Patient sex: F
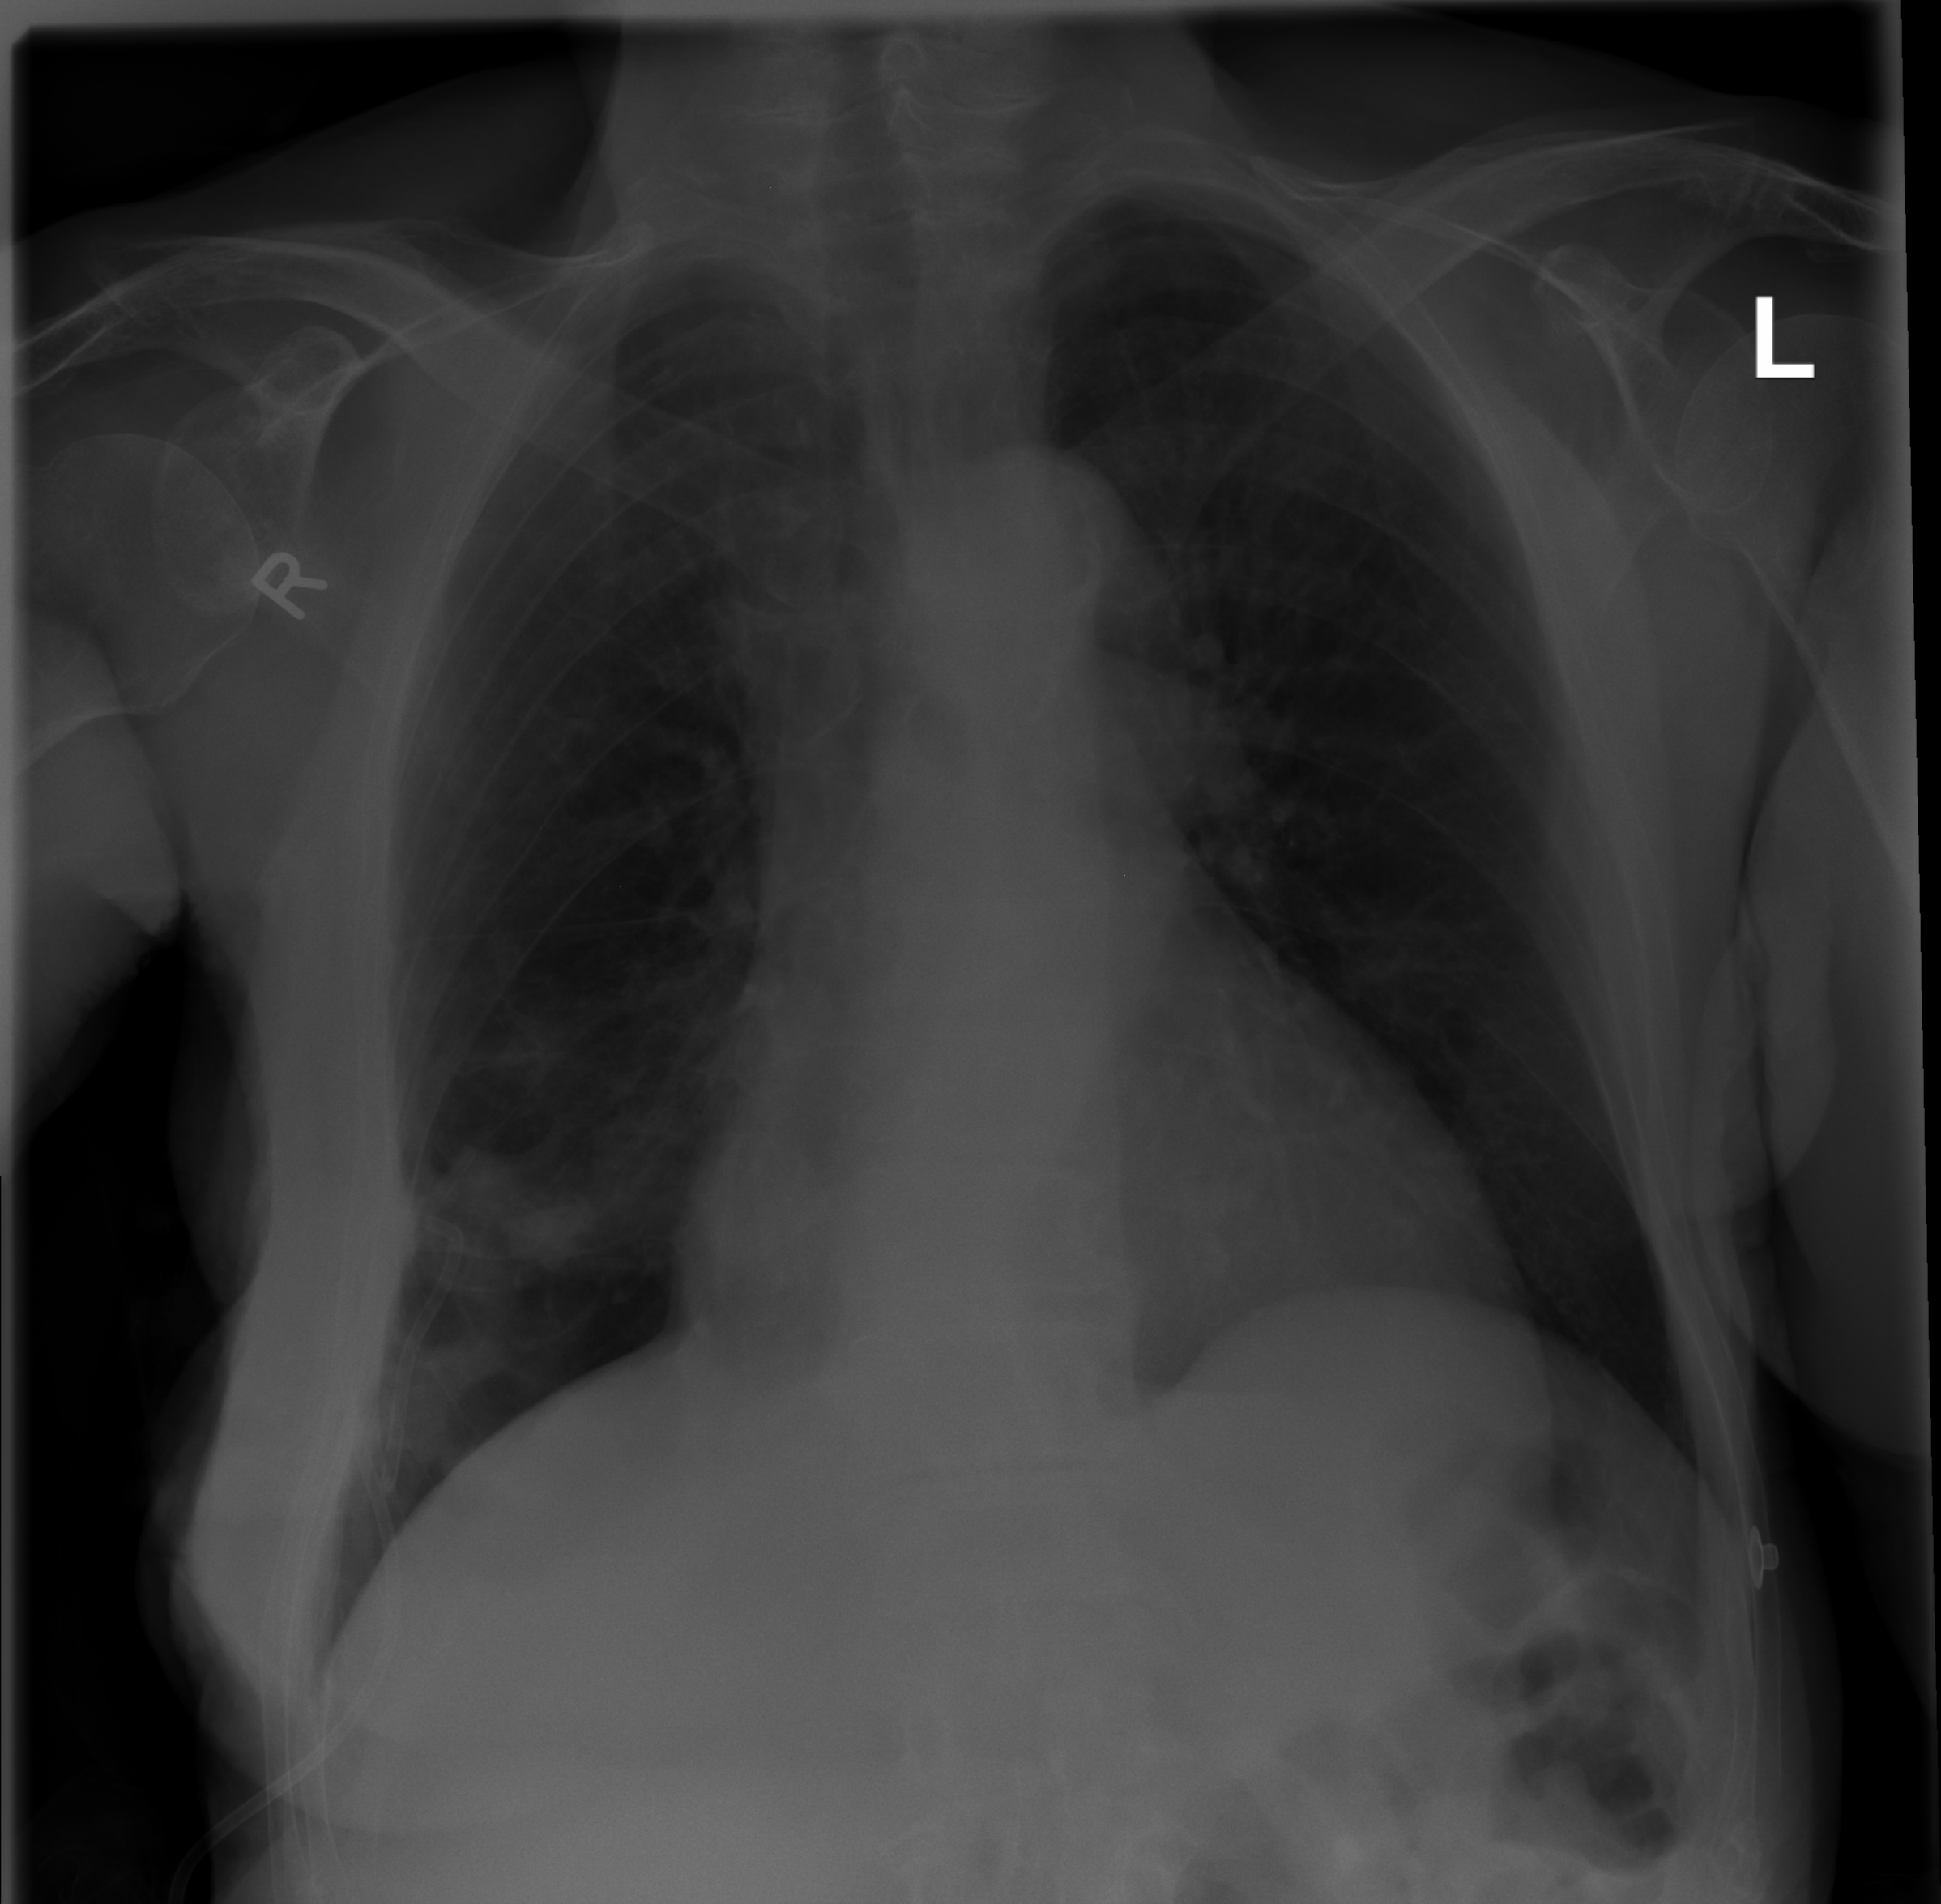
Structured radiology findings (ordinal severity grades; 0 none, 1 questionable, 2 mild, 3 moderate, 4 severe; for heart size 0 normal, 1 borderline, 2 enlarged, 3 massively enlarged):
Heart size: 1
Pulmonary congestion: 0
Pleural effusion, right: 0
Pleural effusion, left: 0
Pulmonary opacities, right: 0
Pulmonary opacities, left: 0
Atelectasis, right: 2
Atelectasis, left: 0